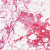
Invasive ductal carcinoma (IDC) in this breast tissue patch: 0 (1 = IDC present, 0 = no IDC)